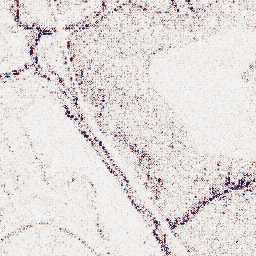
Category: wavelet
Decomposition family: wavelet_biorthogonal
Decomposition parameters: wavelet: bior2.4
level: 1
Upsampling method: edge_directed
Upsampling parameters: scale: 2
Upsampling scale: 2